Question: The website that i am coding adjusts based on the size of the screen. The only issue is the footer that i coded at the moment is very messy, and when i view the website on a smaller device, the footer goes to the middle of the screen instead of being at the bottom.
here is the code, any help would be appreciated:

CSS
'''
#fcontain{
width:100%;
background:white;
opacity:0.9;
left:-0%;
margin-top:6%;
padding-left:30%;
position: absolute;
}
#footer .column {
width: 100%;
opacity: 1;
}
#footer .column div{
margin: 1%;
height: 100%;
background: white;
opacity: 0.8;
width: 20%;
float: left;
position:static;
}
'''
HTML
'''
<div id="fcontain">
<div id="footer">
<div class="column">
<div><img style="width:{{ settings.home_image_f }}px" src="{{ 'home_image_w.jpg' | asset_url }}" alt="{{ shop.name | escape }}" /></div>
<div><img style="width:{{ settings.home_image_f }}px" src="{{ 'home_image_w.jpg' | asset_url }}" alt="{{ shop.name | escape }}" /></div>
<div><img style="width:{{ settings.home_image_f }}px" src="{{ 'home_image_w.jpg' | asset_url }}" alt="{{ shop.name | escape }}" /></div>
</div>
</div>
'''
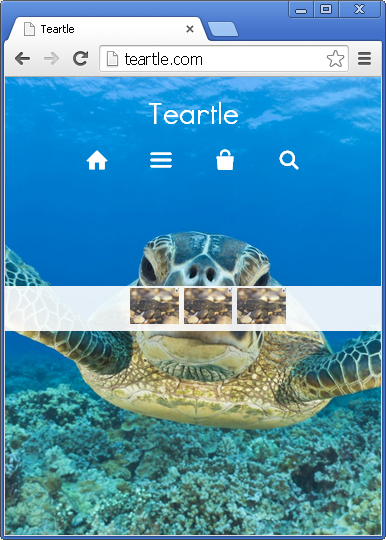
Answer: Don't use 'pisition:absolute'on the container. The footer should rest in the end of your HTML file and it will suffice.
General remarks:
1. I believe you should delete the fcontain. the footer is enough.
2. Use <footer> instead of <div id="footer">